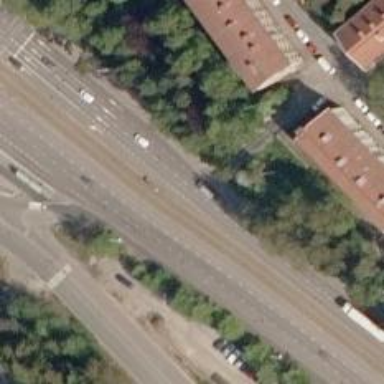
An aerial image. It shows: Primary road with asphalt surface.